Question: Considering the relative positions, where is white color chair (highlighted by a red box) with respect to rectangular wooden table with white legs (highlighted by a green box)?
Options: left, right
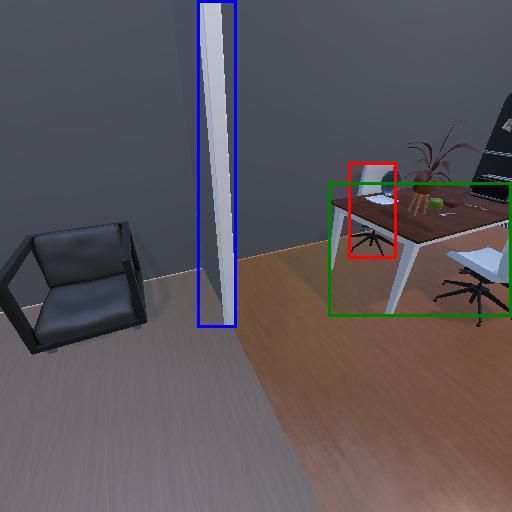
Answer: left